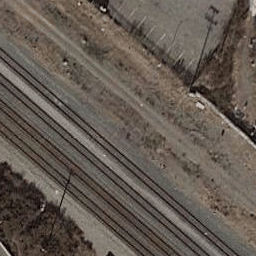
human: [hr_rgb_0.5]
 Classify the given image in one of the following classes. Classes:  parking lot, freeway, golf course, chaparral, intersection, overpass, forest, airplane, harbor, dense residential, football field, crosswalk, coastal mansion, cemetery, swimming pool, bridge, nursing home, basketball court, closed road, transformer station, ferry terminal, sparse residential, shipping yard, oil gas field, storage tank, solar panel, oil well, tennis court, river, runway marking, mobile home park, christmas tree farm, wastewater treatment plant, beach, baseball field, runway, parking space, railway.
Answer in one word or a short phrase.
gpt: railway